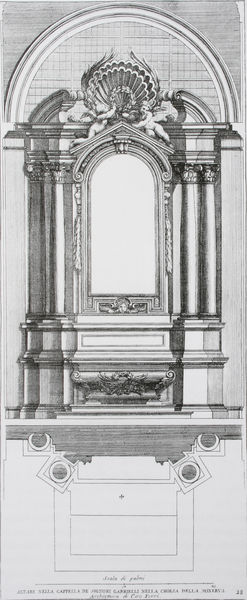
Titel: Altar der Gabrielli-Kapelle in Santa Maria sopra Minerva, Rom
Künstler: Ciro Ferri
Schlagwörter: flügel, gemälde, kopf, nackt, schatten, weiß, fenster, grau, hell, köpfe, licht, schwarz, skizze, säule, säulen, tür, zeichnung, dach, gebäude, rose, karo, muster, ornament, profile, wand, architektur, barock, halten, rahmen, sockel, spiegel, kirche, engel, putte, schrift, ansicht, bogen, giebel, mauer, linien, pilaster, rundbogen, detail, seitenansicht, verzierung, stuck, tor, penis, nische, dom, druck, schwarz weiss, radierung, bleistift, entwurf, kranz, lorbeerkranz, altar, kapitelle, kapitell, fries, quadrate, gesims, hellgrau, venus, plan, muschel, basis, putten, korinthisch, putti, grabmal, grundriss, aufriss, schäfte, winkel, rocaille, ebgel, muschi, gzeichnung, in muschi, dreie k